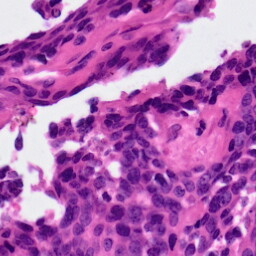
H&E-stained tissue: Ovarian